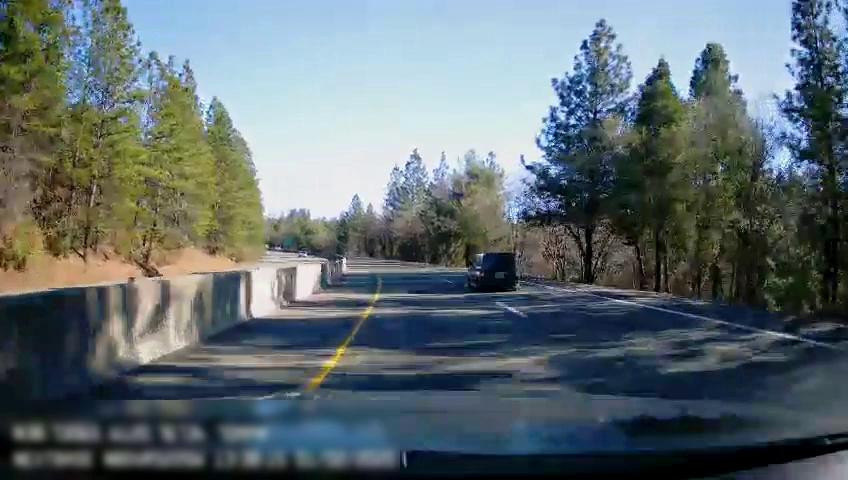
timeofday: Day
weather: Sunny
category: Drivable Space
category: Drivable Space
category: Vehicles | Car
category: Lanes | Current Lane
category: Lanes | Current Lane
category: Lanes | Alternate Lane